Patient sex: M
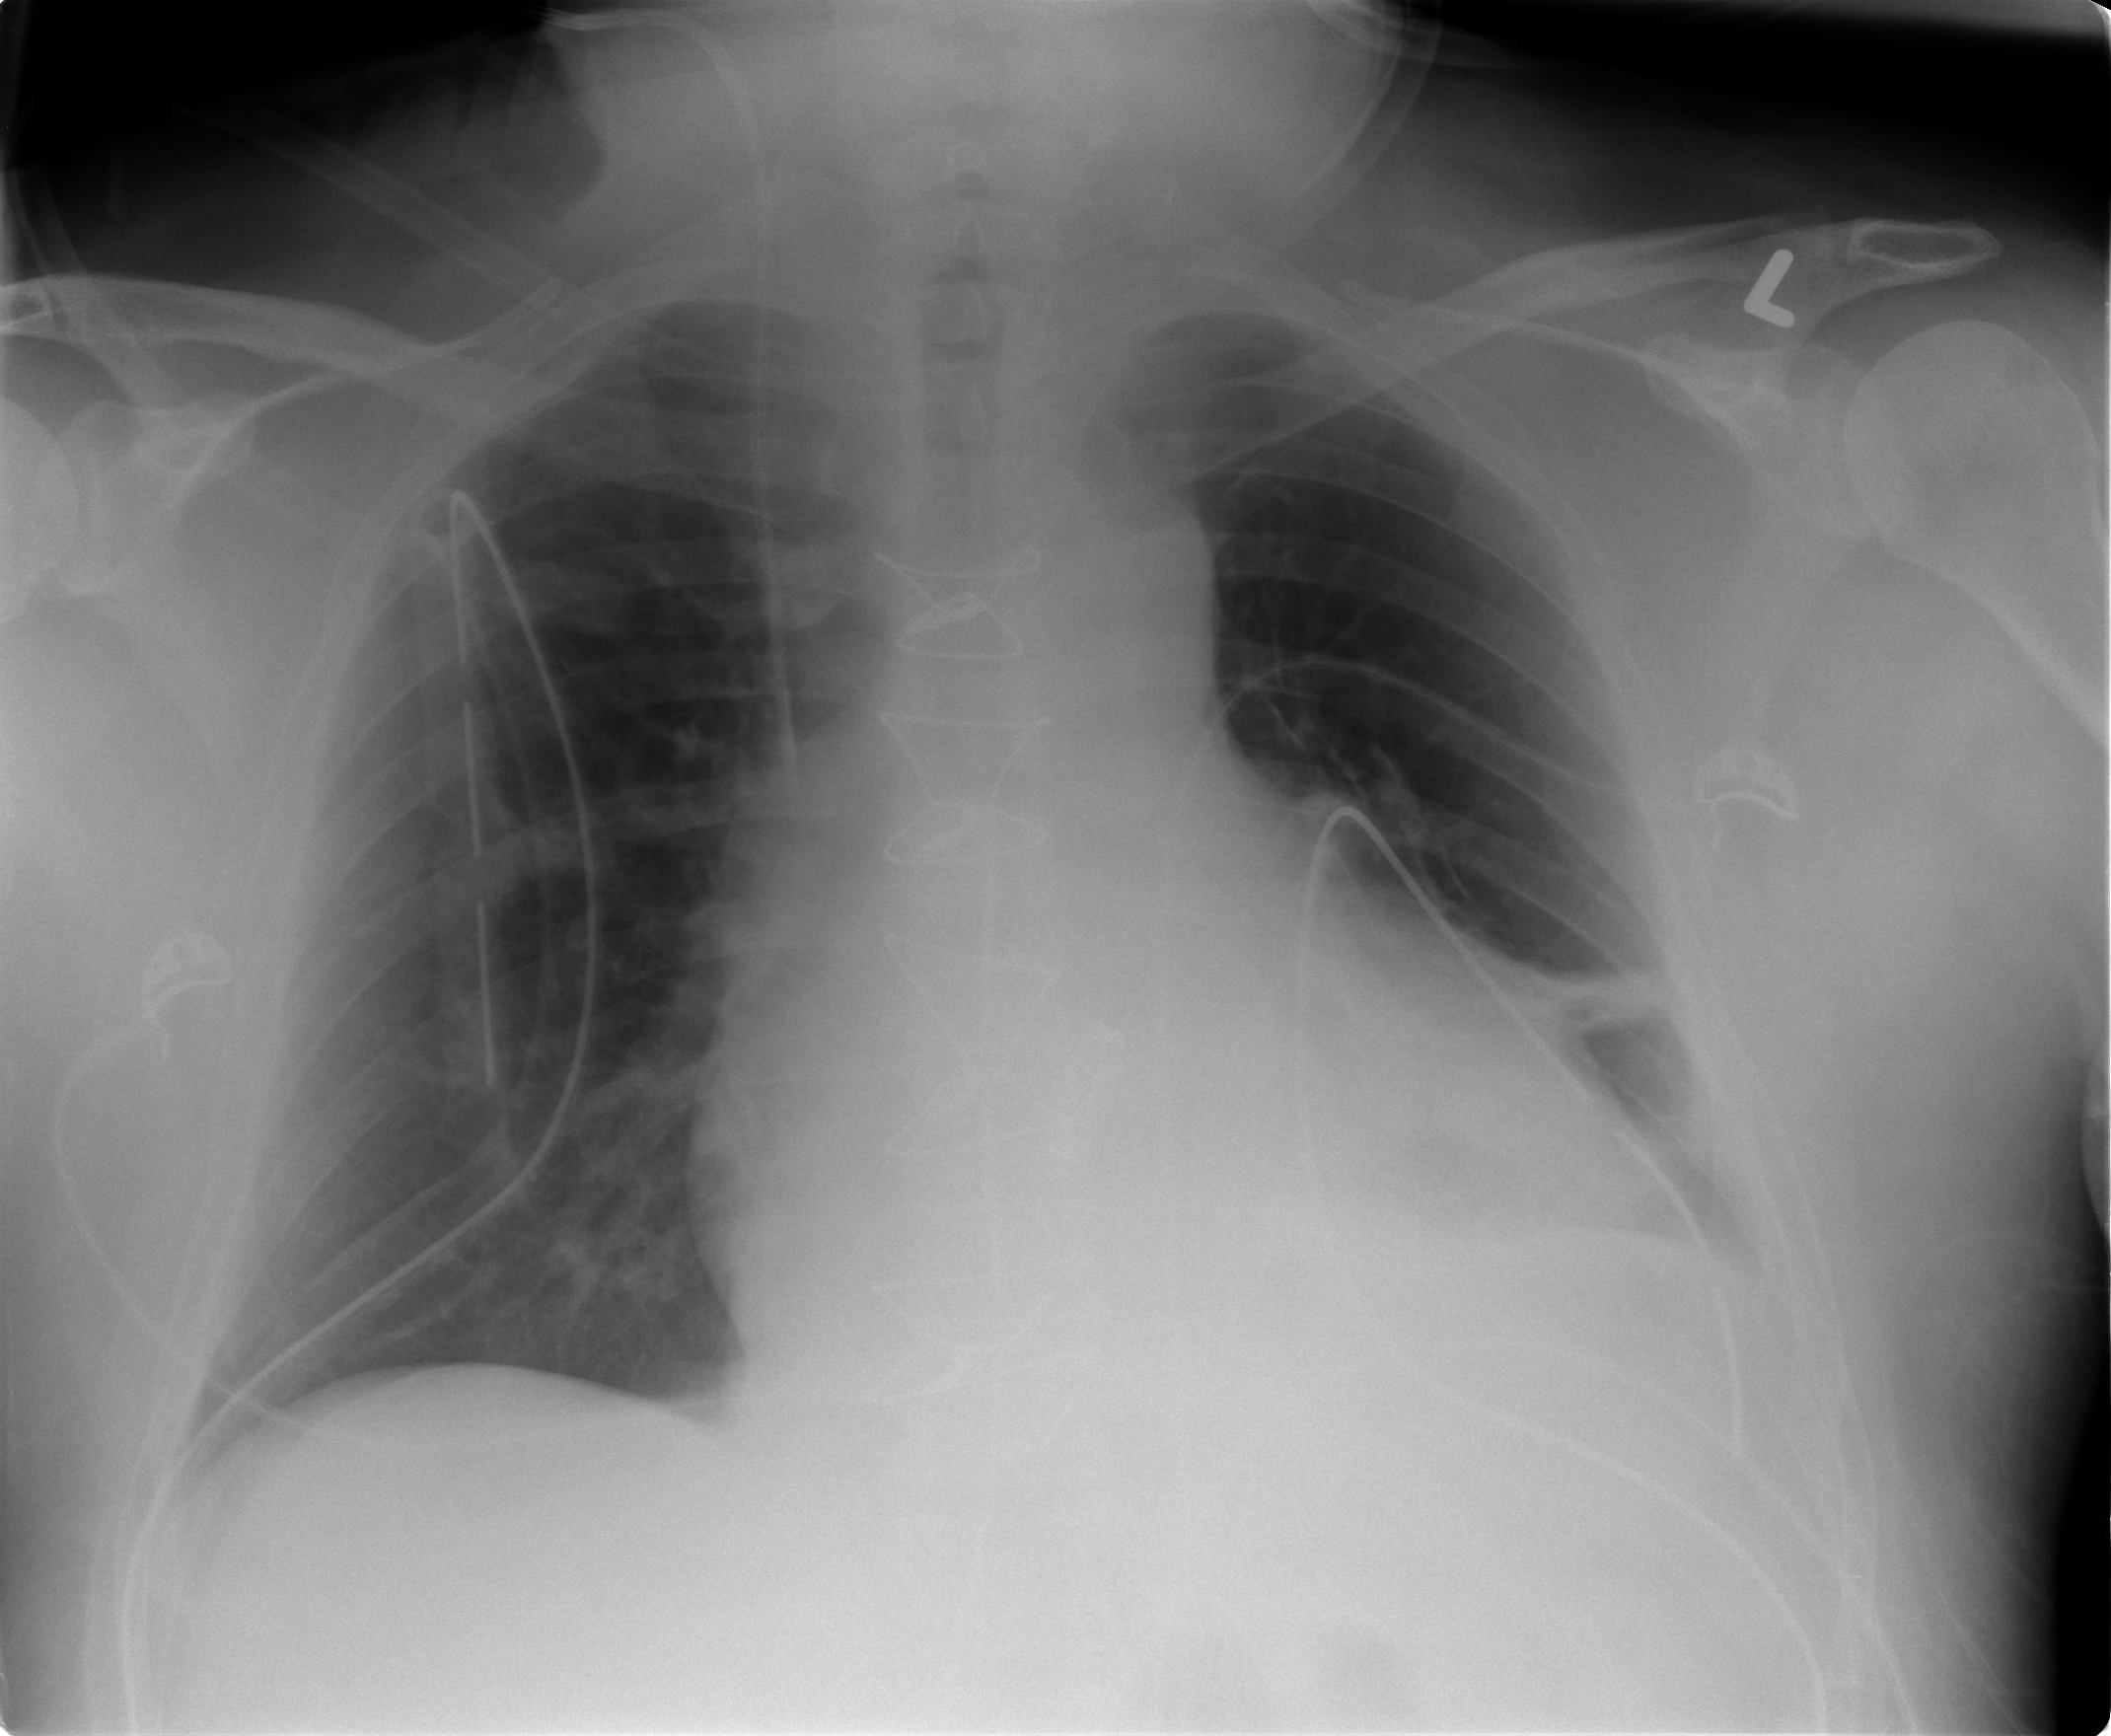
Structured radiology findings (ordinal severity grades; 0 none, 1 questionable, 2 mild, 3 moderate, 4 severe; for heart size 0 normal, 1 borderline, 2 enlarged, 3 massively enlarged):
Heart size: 1
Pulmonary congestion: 0
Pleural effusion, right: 0
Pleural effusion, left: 0
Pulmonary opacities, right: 0
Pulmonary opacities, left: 0
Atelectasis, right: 0
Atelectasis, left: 2